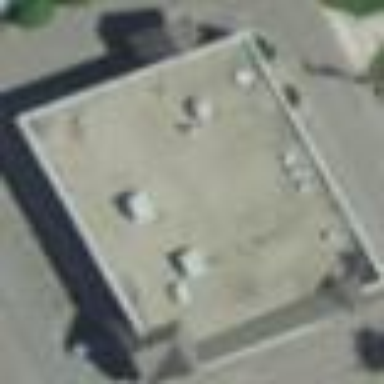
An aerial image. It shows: Retail building.